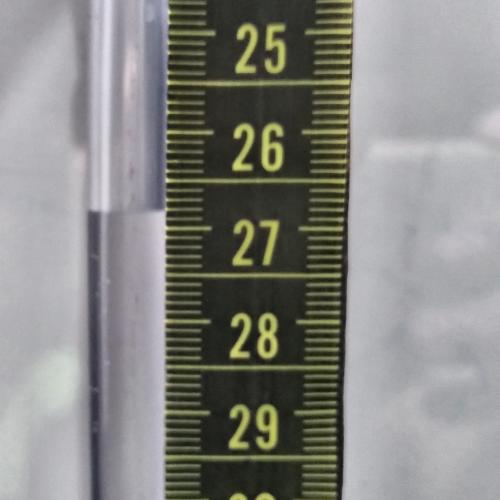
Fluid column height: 26.8 cm